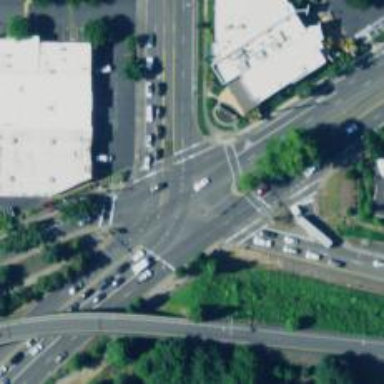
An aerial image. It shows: Solid stop line on the road.